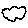
Label: cloud